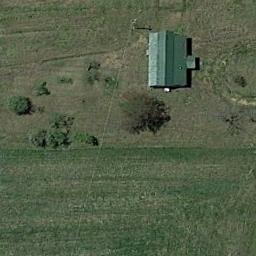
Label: sparse_residential